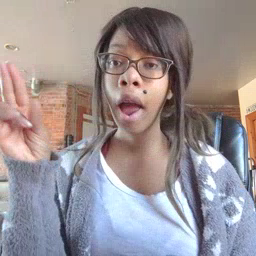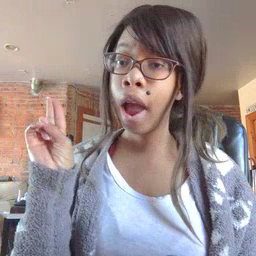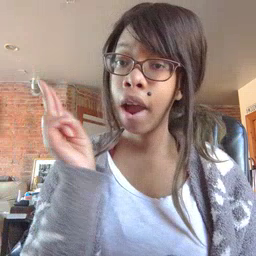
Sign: weus